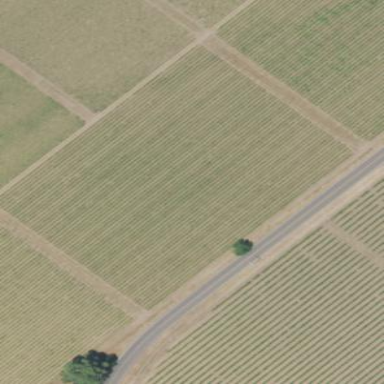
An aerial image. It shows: Vineyard growing grapes.